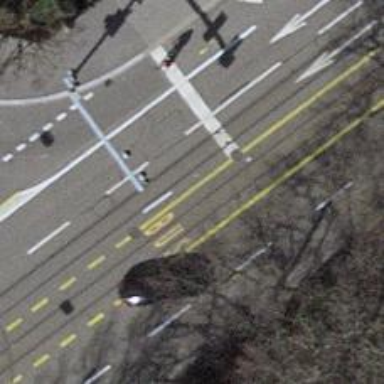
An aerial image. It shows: Road with traffic signals.